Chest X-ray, PA view. Patient: 62 years old, sex M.
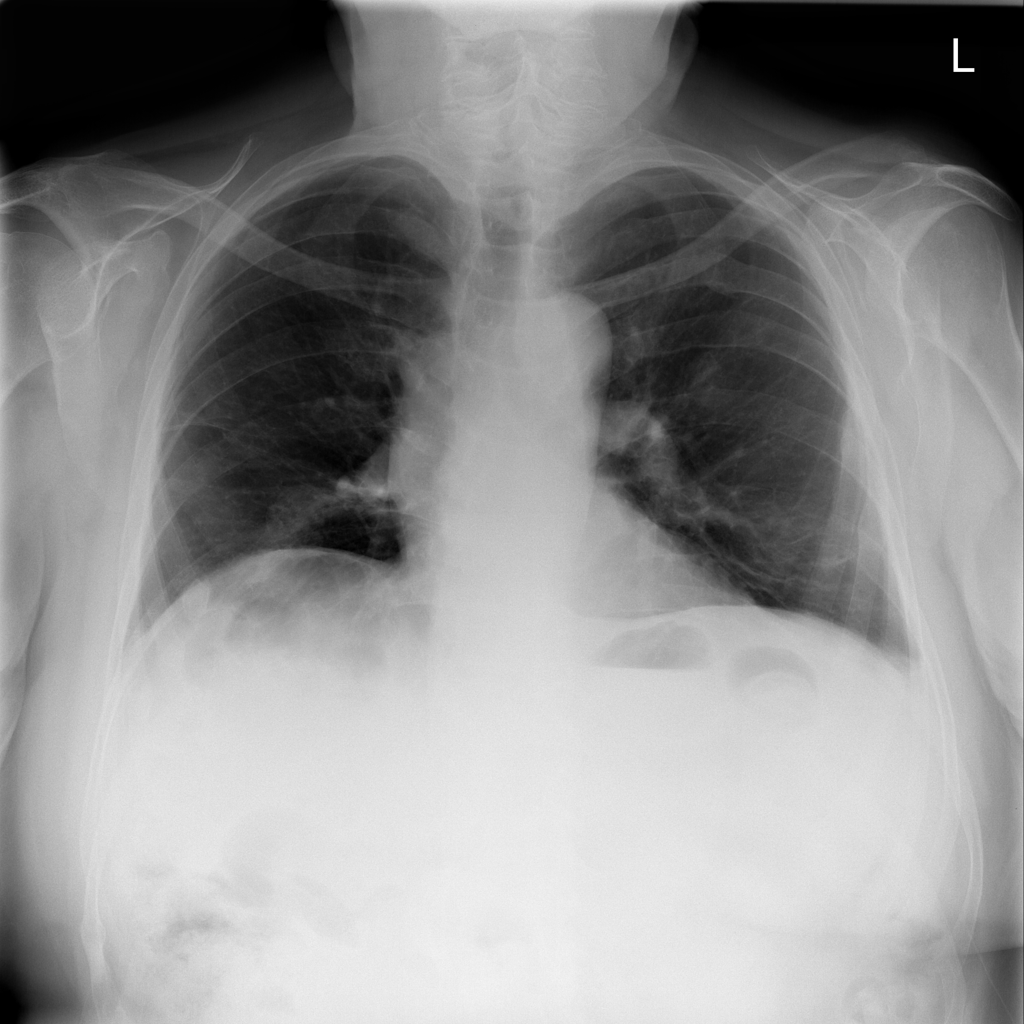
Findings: Atelectasis, Infiltration